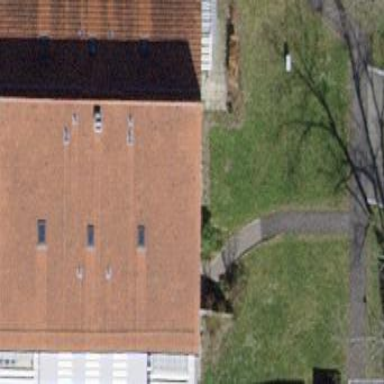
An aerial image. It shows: Building with tile roof.